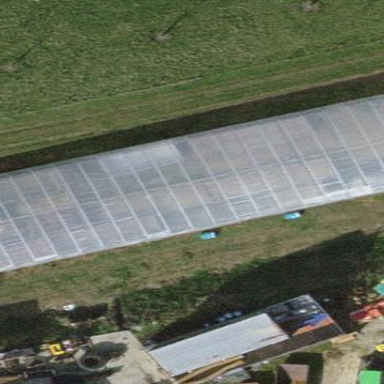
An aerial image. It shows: Greenhouse.